Question: I'm trying to adapt the code from a <URL>. The concept is pretty similar to this one, except I would like to define a range in which the dial cannot be selected. Consider the volume controls/dials in hardware; they often have these 'dead zones' where they can't be turned:

How can I replicate this in JavaScript? Here's the adapted code so far:
'''
function Dial(size) {
var dial = this;
var canvas = document.querySelector('#c');
var ctx = canvas.getContext("2d");
var pi2 = Math.PI*2;
this.from = 0.75 * Math.PI;
this.to = 0.25 * Math.PI;
this.value = this.from;
var radius = size / 2 - 10;
this.draw = function() {
ctx.save();
ctx.clearRect(0,0,size,size);
ctx.translate(size/2,size/2);
ctx.beginPath();
ctx.strokeStyle = "silver";
ctx.lineWidth = 2;
ctx.arc(0, 0, radius, this.from, this.to);
ctx.stroke();
ctx.beginPath();
ctx.lineWidth = 1;
ctx.fillStyle = "green";
ctx.strokeStyle = "black";
ctx.arc(-radius*Math.sin(this.value),
-radius*Math.cos(this.value),
8, 0, 2*Math.PI);
ctx.fill();
ctx.stroke();
ctx.restore();
};
var getMousePos = function(canvas, evt) {
return {
x: event.pageX - canvas.offsetLeft,
y: event.pageY - canvas.offsetTop
};
};
var inBounds = function(pos) {
return Math.hypot(
size / 2 - radius * Math.sin(dial.value) - pos.x,
size / 2 - radius * Math.cos(dial.value) - pos.y
) <= 8;
};
canvas.addEventListener("mousemove", function(evt) {
var pos = getMousePos(canvas, evt);
if (dial.markerMoving) {
if (pos.x == size/2 && pos.y == size/2)
return;
dial.value = Math.atan2(size/2-pos.x,size/2-pos.y);
}
dial.draw();
}, false);
canvas.addEventListener("mousedown", function(evt) {
var pos = getMousePos(canvas, evt);
dial.markerMoving = inBounds(pos);
}, false);
canvas.addEventListener("mouseup", function(evt) {
dial.markerMoving = false;
}, false);
this.draw();
};
new Dial(150);
'''
'''
<canvas id="c"></canvas>
'''
Bonus points if you can work out how to display a 'range' on the selection - from the starting point on the dial to the selection point.
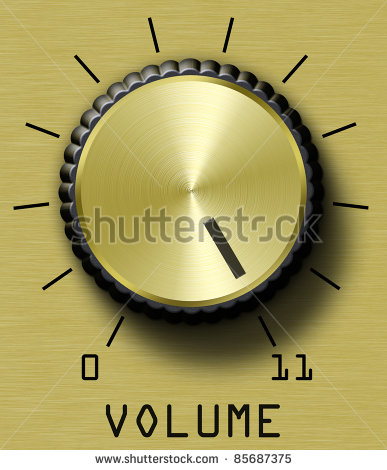
Answer: Turns out it was pretty straightforward, using 'Math.abs'.
'''
function Dial(size) {
var dial = this;
var canvas = document.querySelector('#c');
var ctx = canvas.getContext("2d");
var pi2 = Math.PI*2;
this.from = 0.75 * Math.PI;
this.to = 0.25 * Math.PI;
this.value = this.from;
var radius = size / 2 - 10;
this.draw = function() {
ctx.save();
ctx.clearRect(0,0,size,size);
ctx.translate(size/2,size/2);
ctx.beginPath();
ctx.strokeStyle = "silver";
ctx.lineWidth = 2;
ctx.arc(0, 0, radius, this.from, this.to);
ctx.stroke();
ctx.beginPath();
ctx.lineWidth = 1;
ctx.fillStyle = "green";
ctx.strokeStyle = "black";
ctx.arc(-radius*Math.sin(this.value),
-radius*Math.cos(this.value),
8, 0, 2*Math.PI);
ctx.fill();
ctx.stroke();
ctx.restore();
};
var getMousePos = function(canvas, evt) {
return {
x: event.pageX - canvas.offsetLeft,
y: event.pageY - canvas.offsetTop
};
};
var inBounds = function(pos) {
return Math.hypot(
size / 2 - radius * Math.sin(dial.value) - pos.x,
size / 2 - radius * Math.cos(dial.value) - pos.y
) <= 8;
};
canvas.addEventListener("mousemove", function(evt) {
var pos = getMousePos(canvas, evt);
if (dial.markerMoving) {
if (pos.x == size/2 && pos.y == size/2) {
return;
}
var radians = Math.atan2(size/2-pos.x,size/2-pos.y);
if (Math.abs(radians) < dial.from) {
dial.value = radians;
dial.draw();
}
}
}, false);
canvas.addEventListener("mousedown", function(evt) {
var pos = getMousePos(canvas, evt);
dial.markerMoving = inBounds(pos);
}, false);
canvas.addEventListener("mouseup", function(evt) {
dial.markerMoving = false;
}, false);
this.draw();
};
new Dial(150);
'''
'''
<canvas id="c"></canvas>
'''